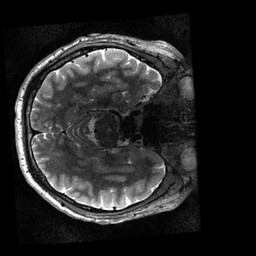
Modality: T2w
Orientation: axial
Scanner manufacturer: siemens
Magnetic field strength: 3 T
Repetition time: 3.2 s
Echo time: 0.564 s